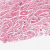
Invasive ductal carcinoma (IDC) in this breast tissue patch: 0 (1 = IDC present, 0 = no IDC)